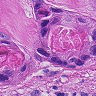
Metastatic tissue present: yes